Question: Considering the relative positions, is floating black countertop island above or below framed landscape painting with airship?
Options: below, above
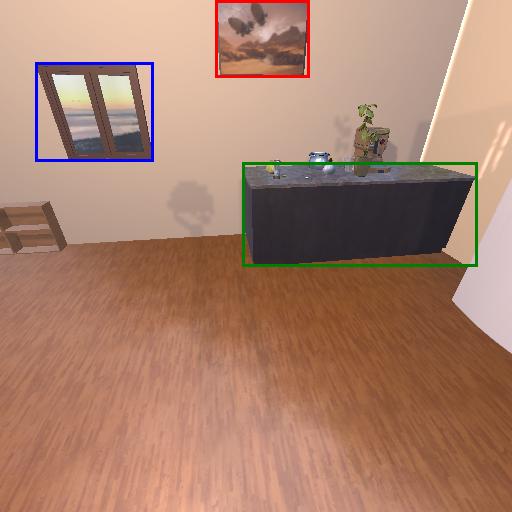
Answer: below